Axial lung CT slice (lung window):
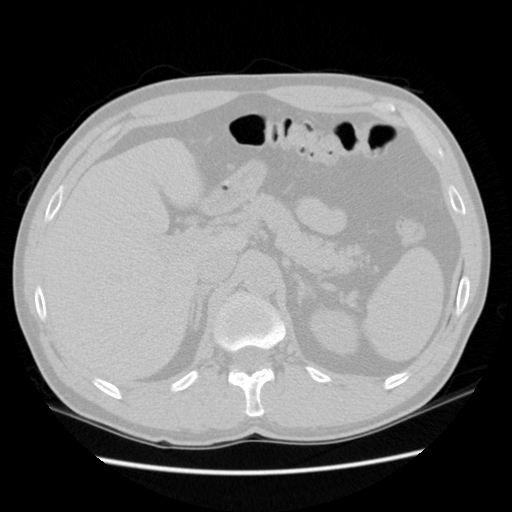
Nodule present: no